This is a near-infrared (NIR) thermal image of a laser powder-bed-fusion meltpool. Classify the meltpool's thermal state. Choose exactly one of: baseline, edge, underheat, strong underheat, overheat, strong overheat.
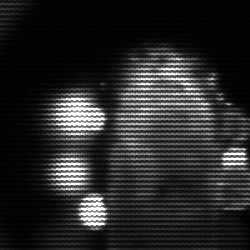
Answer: strong underheat